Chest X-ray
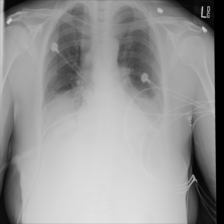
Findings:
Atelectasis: negative
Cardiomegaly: negative
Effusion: positive
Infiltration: negative
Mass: negative
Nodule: negative
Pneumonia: negative
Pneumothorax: negative
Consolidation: negative
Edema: negative
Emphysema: negative
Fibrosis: negative
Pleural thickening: negative
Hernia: negative